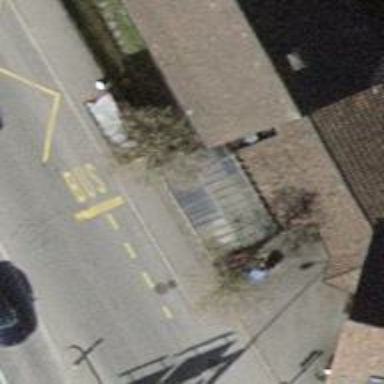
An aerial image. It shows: Post box.